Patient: sex M, age 47
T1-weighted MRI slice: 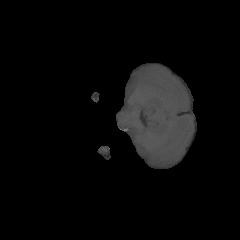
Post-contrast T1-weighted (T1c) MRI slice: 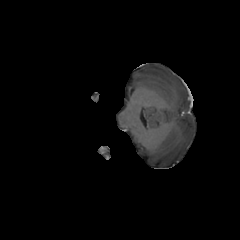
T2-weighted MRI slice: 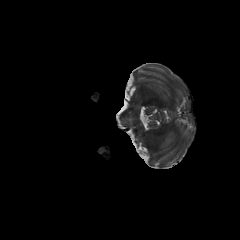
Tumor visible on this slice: no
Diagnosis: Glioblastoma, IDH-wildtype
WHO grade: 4